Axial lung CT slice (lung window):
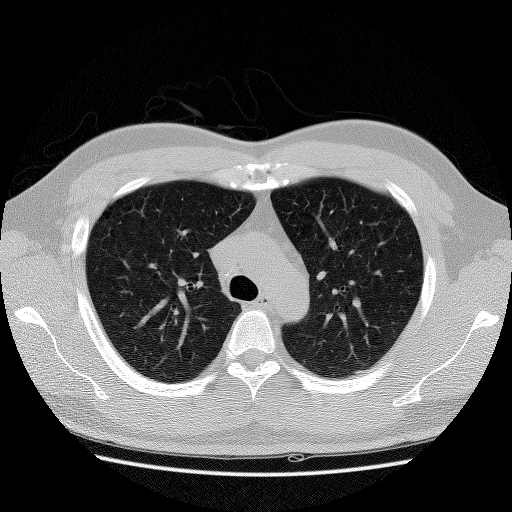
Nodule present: no